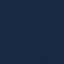
Label: SeaLake